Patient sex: F
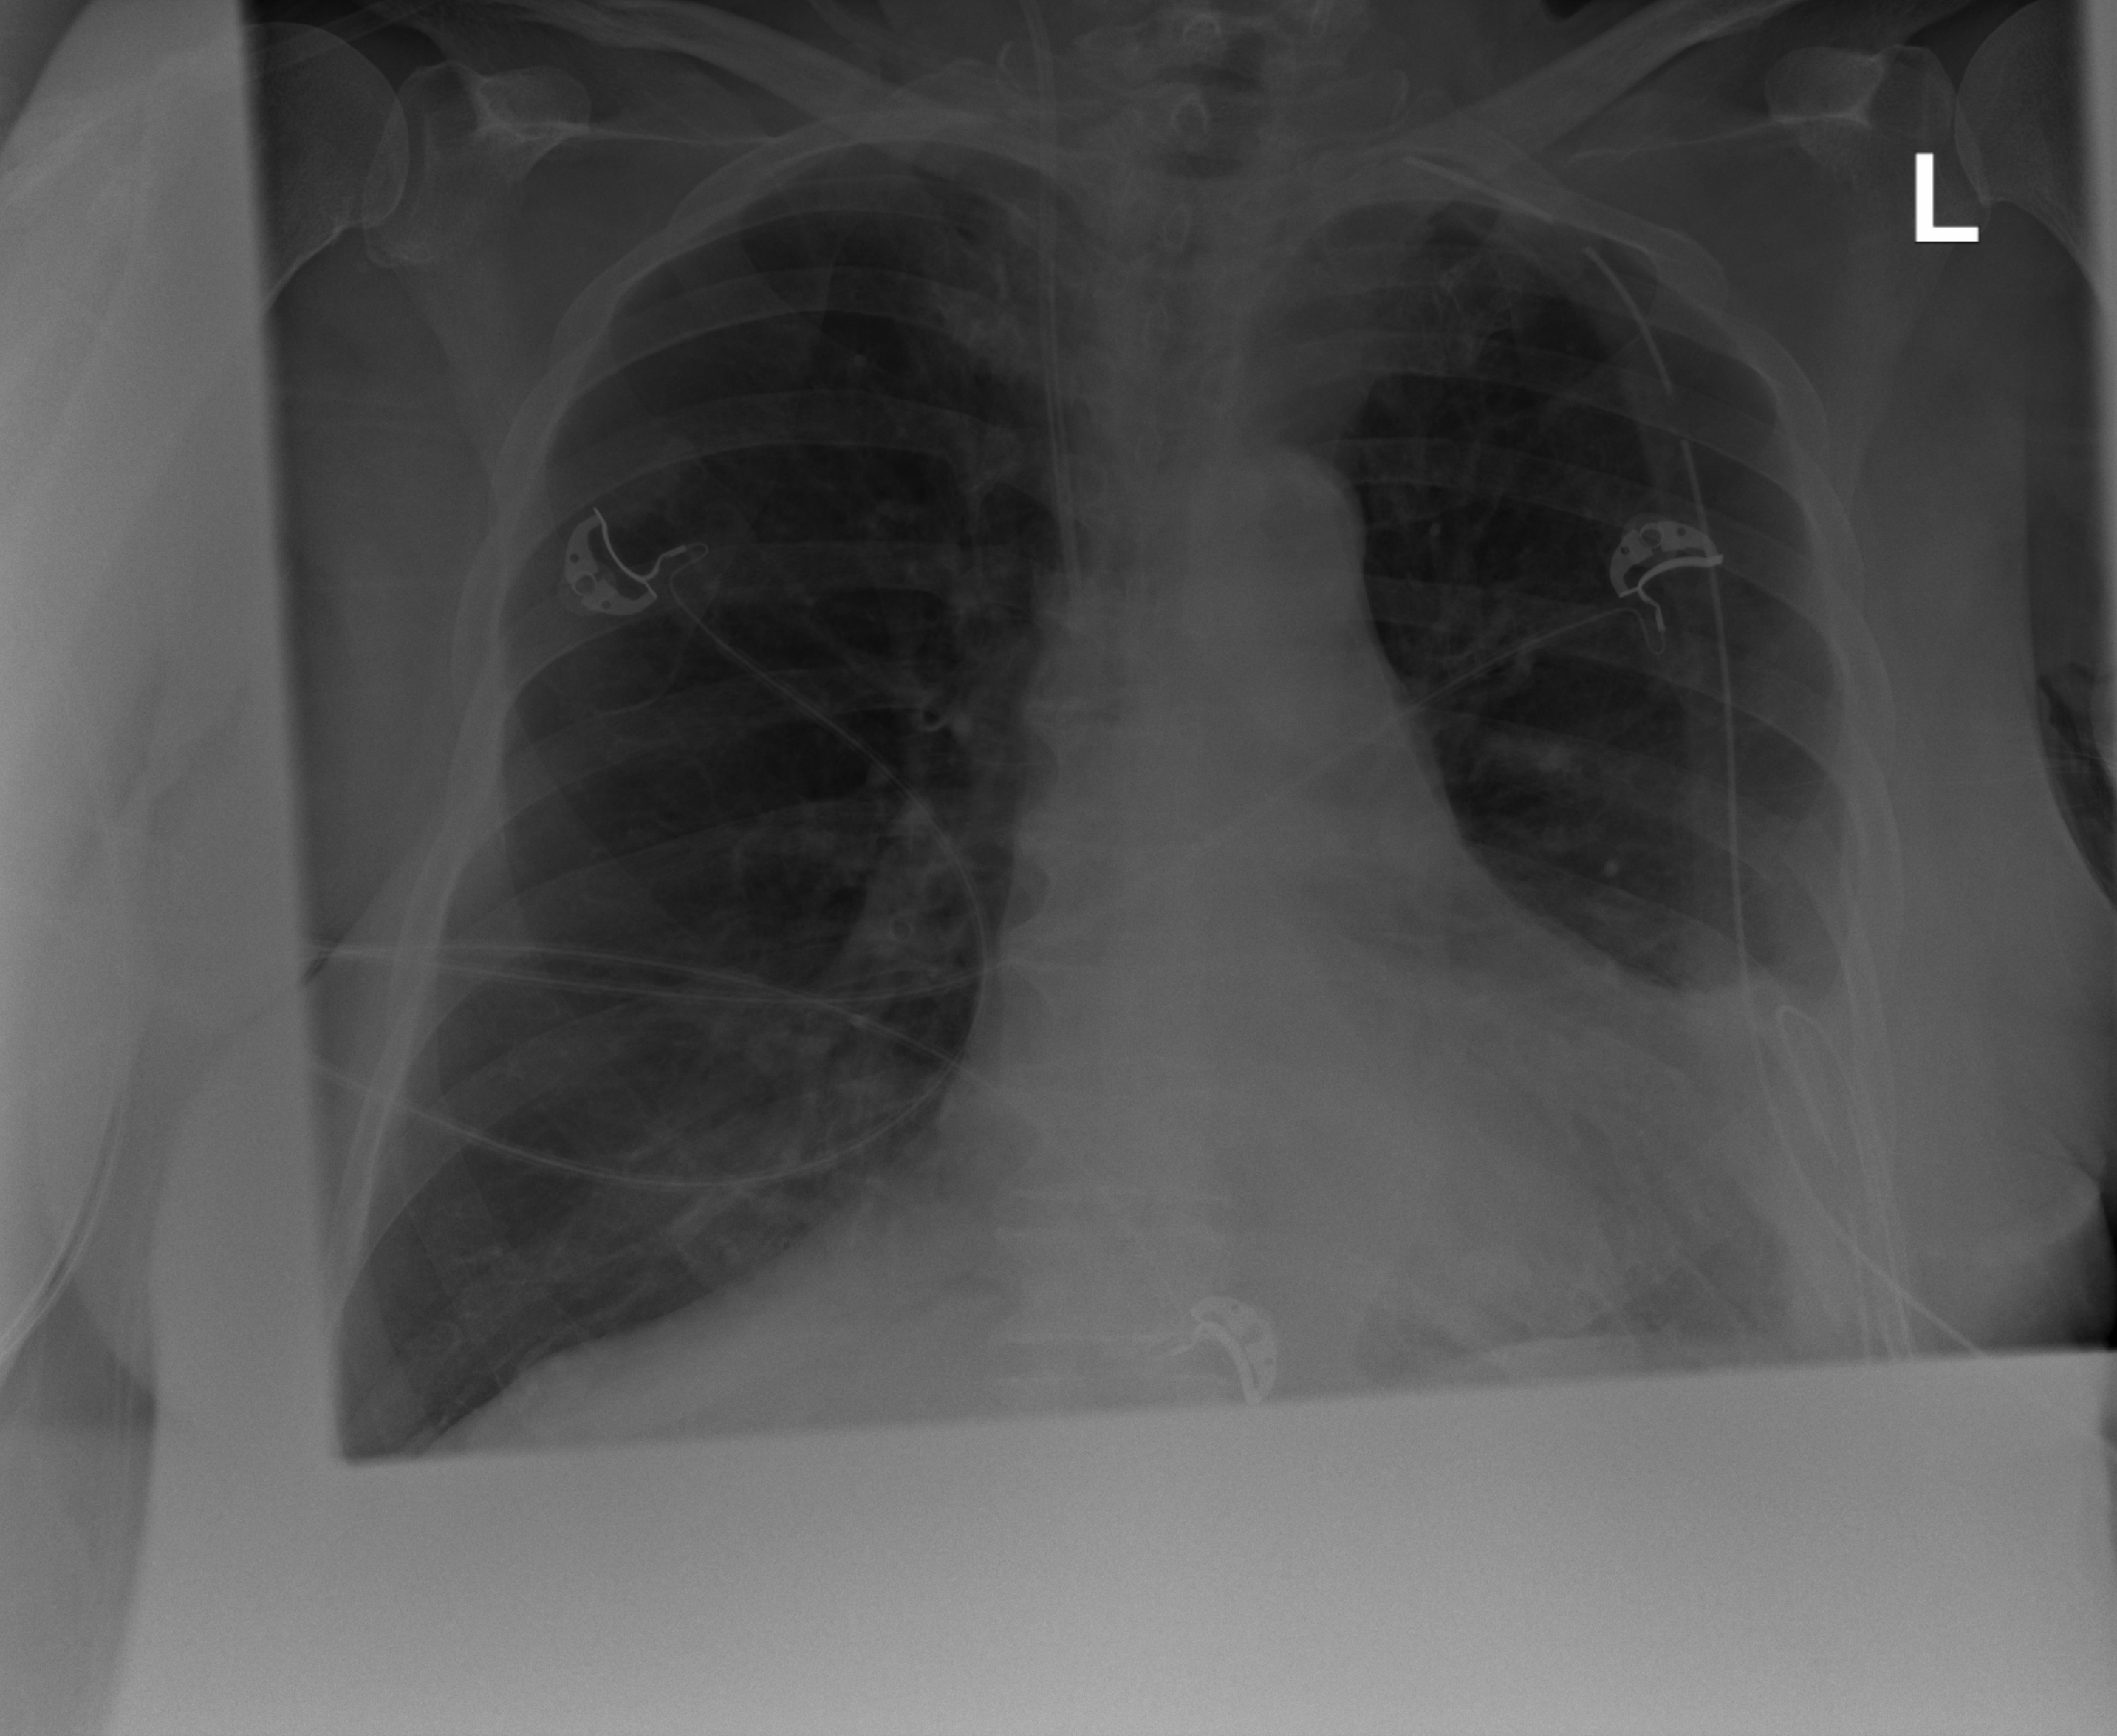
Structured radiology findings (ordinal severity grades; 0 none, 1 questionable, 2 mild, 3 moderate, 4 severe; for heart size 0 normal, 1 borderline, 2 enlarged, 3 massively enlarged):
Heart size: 0
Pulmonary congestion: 0
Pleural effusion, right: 0
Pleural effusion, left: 2
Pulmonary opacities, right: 0
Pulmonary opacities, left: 0
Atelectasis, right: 2
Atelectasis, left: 3